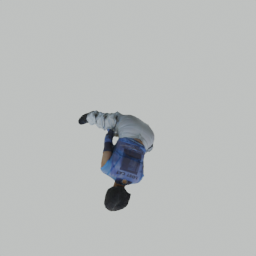
Label: people